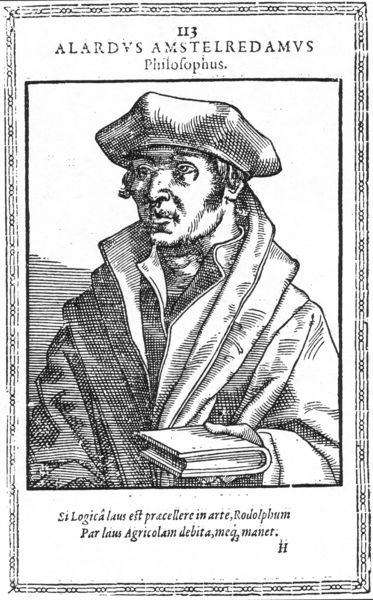
Titel: Bildnis des Allard von Amsterdam
Künstler: Tobias Stimmer
Institution: (Seriendruck)
Schlagwörter: hand, mann, schatten, weiß, daumen, geste, hut, licht, mund, nase, ohr, schwarz, zeichnung, blick, kappe, mütze, augen, bibel, falten, gesicht, kragen, rahmen, bildnis, hals, portrait, porträt, gewand, mantel, kinn, lippen, locken, renaissance, kopfbedeckung, holzschnitt, schrift, wangen, lehrer, grafik, rand, falte, gefaltet, faltenwurf, philosoph, buch, druck, schwarz weiß, holzstich, stich, dreiviertel, seite, text, schawrz, backenbart, denker, stift, buchdruck, talar, halbprofil, gelehrter, amsterdam, latein, lateinisch, seriendruck, große nase, gewabd, rafierung, alardus amstelredamus, halbbildnis, alardus, amstelerdamus, alard, 113